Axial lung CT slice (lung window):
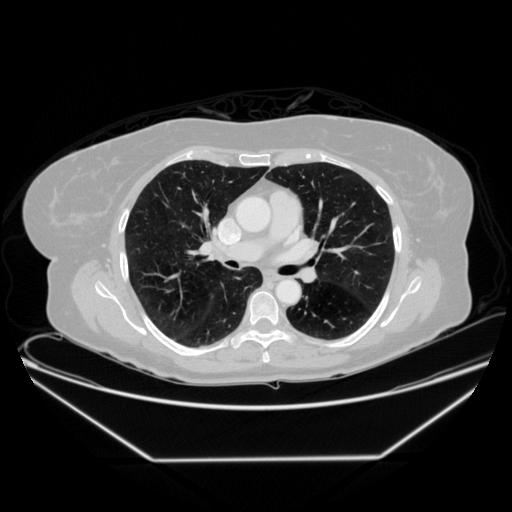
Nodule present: no